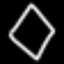
Label: diamond